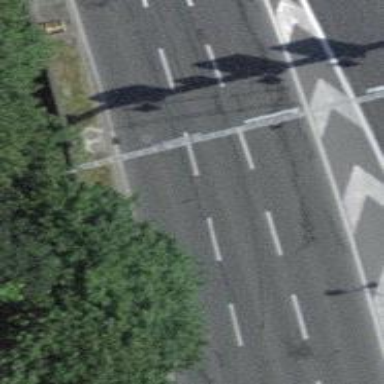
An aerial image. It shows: Traffic sign is depicted in the image.